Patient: sex M, age 51
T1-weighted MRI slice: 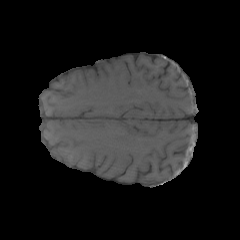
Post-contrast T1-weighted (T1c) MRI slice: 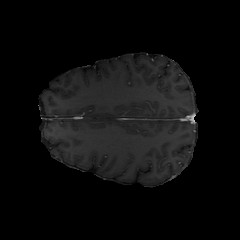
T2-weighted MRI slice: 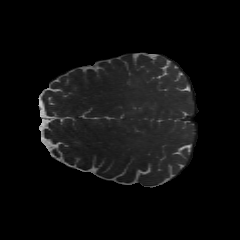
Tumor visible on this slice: yes
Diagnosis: Glioblastoma, IDH-wildtype
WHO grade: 4